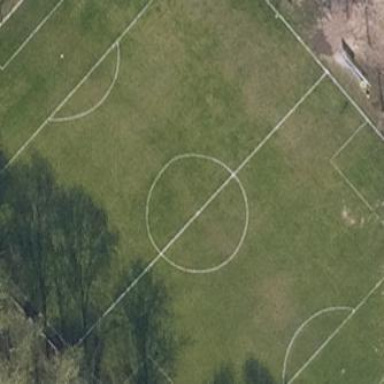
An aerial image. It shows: Soccer pitch for leisureland activities.